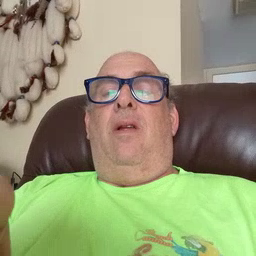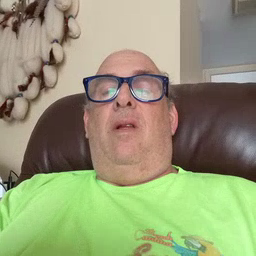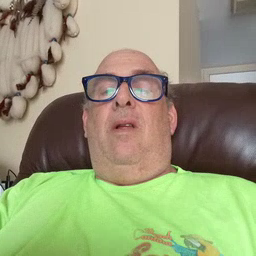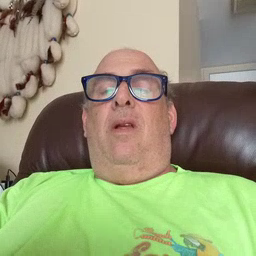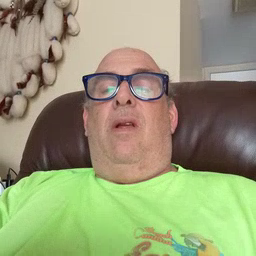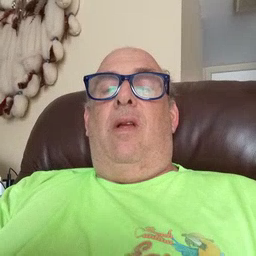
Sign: owie